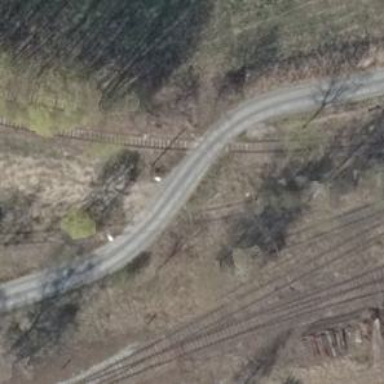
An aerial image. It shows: Railway level crossing.